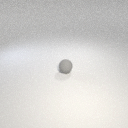
small gray rubber sphere